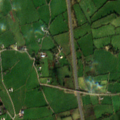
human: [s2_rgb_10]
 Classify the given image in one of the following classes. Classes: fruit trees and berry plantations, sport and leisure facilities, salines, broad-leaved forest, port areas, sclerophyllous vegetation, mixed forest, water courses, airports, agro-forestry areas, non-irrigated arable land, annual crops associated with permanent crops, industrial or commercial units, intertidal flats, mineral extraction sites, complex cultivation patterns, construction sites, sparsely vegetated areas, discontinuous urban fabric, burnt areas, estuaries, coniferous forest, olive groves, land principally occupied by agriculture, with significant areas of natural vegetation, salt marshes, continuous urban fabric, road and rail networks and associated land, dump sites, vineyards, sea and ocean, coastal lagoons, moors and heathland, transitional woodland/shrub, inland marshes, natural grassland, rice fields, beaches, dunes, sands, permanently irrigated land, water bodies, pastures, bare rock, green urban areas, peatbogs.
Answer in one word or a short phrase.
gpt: pastures, coniferous forest